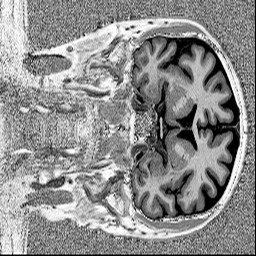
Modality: MP2RAGE
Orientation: coronal
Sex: male